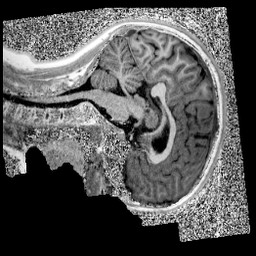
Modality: UNIT1
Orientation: sagittal
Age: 12
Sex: female
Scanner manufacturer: siemens
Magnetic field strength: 3 T
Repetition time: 4 s
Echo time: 0.00299 s